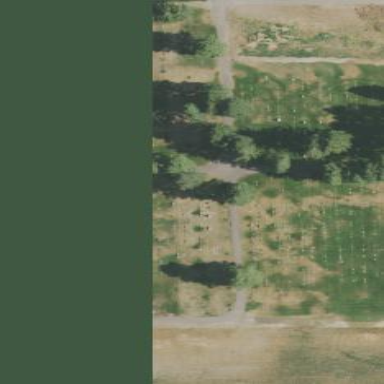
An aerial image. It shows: Cemetery.